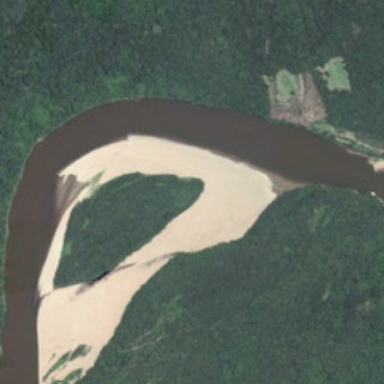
Many green trees are in two sides of a curved black gray river .